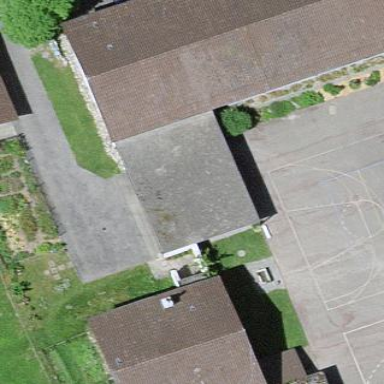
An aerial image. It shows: Shelter with flat roof.